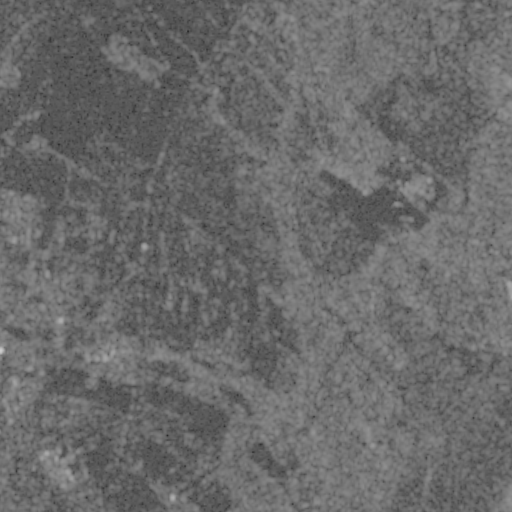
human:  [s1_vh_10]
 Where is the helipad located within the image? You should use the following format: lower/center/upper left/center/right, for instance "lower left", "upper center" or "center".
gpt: The helipad is located in the center right of the image.
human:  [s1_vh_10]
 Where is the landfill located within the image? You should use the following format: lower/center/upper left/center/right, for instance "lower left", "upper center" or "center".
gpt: The landfill is located in the lower right of the image.
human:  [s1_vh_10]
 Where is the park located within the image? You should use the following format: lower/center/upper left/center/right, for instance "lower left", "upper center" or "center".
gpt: The park is located in the lower left of the image.
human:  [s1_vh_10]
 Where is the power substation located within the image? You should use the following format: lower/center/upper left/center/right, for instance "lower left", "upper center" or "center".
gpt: The power substation is located in the upper right of the image.
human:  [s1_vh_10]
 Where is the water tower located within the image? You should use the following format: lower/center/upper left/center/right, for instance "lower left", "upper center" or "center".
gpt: The water tower is located in the lower left of the image.
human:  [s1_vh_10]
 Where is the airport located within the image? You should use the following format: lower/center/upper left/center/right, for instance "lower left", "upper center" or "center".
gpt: There is no airport in the image.

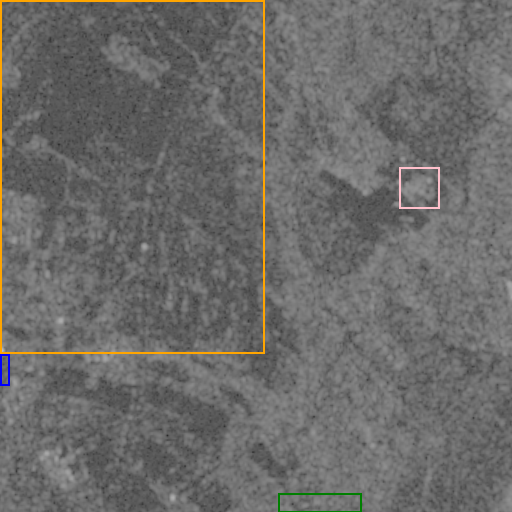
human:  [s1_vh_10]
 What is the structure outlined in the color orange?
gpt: The structure outlined in orange is a crop field.
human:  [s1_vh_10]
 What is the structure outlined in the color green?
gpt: The structure outlined in green is a landfill.
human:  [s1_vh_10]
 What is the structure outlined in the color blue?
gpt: The structure outlined in blue is a park.
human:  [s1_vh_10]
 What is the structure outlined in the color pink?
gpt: The structure outlined in pink is a power substation.
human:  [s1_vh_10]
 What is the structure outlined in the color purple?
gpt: There is no purple outline.